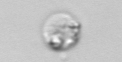
Label: Amoeba